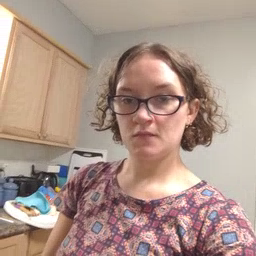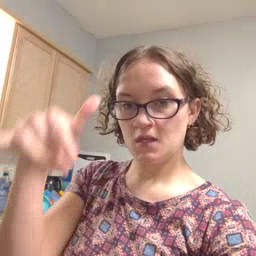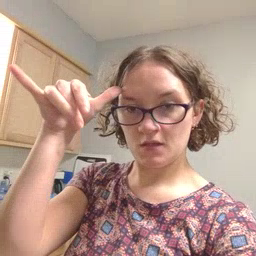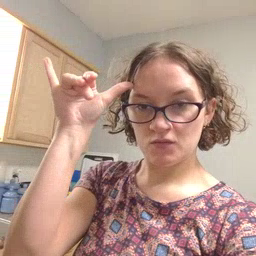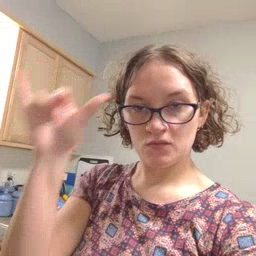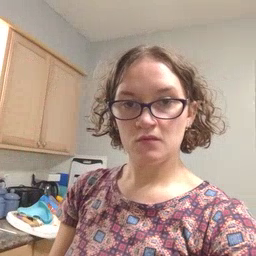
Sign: cow